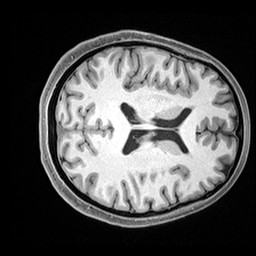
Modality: T1w
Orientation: axial
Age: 44
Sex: female
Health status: healthy
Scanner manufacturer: siemens
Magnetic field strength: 3 T
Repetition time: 2.4 s
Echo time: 0.00217 s